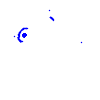
Particle: pion